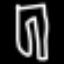
Label: pants